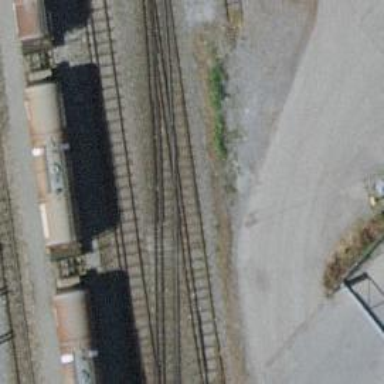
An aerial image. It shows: Single-track railway spur.